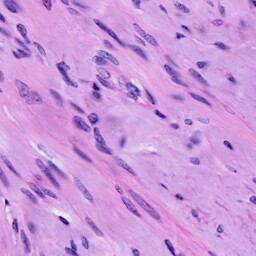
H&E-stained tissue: Cervix